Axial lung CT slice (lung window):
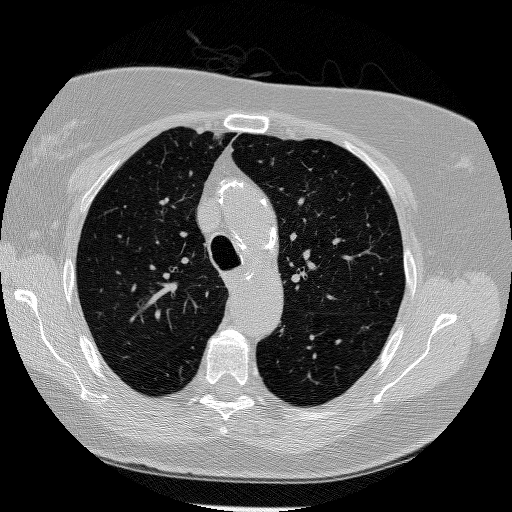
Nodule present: no